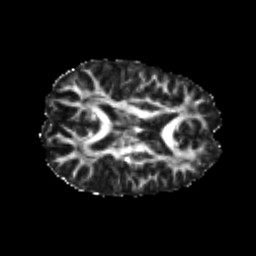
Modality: FA
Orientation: axial
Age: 23
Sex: male
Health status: healthy
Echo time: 0.074 s